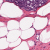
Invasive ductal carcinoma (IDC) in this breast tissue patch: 0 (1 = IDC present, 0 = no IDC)